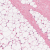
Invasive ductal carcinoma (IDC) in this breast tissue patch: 0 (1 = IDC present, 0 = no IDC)